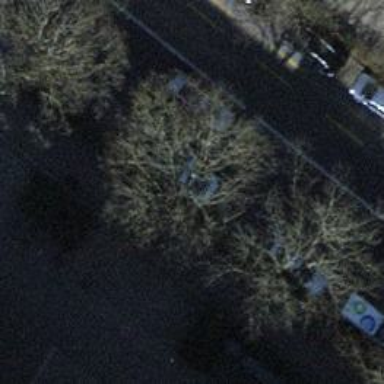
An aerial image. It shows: Avenue of trees.